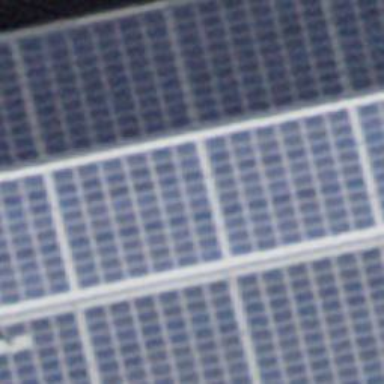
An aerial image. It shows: Solar power generator with photovoltaic panels.